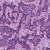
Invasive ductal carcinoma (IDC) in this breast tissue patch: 1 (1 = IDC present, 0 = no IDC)